Question: When Form is Blank or i take new from for input something then Div is working. and html like
'''
<select name="product" class="span4" id="product">
<option value="4">Article</option>
<option value="1">Product</option>
<option value="2">Movie Trailers</option>
<option value="3">Landing Page</option>
</select>
<div class="1 box"> Select Div 1</div>
<div class="2 box"> Select Div 2</div>
<div class="3 box"> Select Div 3</div>
<div class="4 box"> Select Div 4</div>
'''
JavaScript: is
'''
$(document).ready(function(){
$('.box').hide();
$('#product').change(function() {
$('.box').hide();
$('.' + $(this).val()).show();
});
});
'''
But When i go to edit article or product this not working and selected="selected" a category from DB. thin don't show div default which selected div
'''
<select name="product" class="span4" id="product">
<option value="4">Article</option>
<option value="1">Product</option>
<option value="2" selected="selected">Movie Trailers</option>
<option value="3">Landing Page</option>
</select>
'''

I need both of Function Selected & without selected function. Would you like help me :)
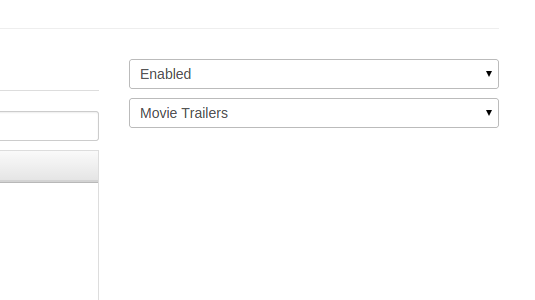
Answer: If the issue is you need to display element associated with value at the time of page load, just trigger the change event right after you bind the change event handler.
'''
$('#product').change(function() {
$('.box').hide();
$('.' + $(this).val()).show();
}).change(); // trigger change so the code inside change handler runs and displays correct eleemnt
'''
Another syntax for same thing:
'''
$('#product').change(function() {
$('.box').hide();
$('.' + $(this).val()).show();
}).trigger('change');
'''
<URL>